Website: apple
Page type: billing-address
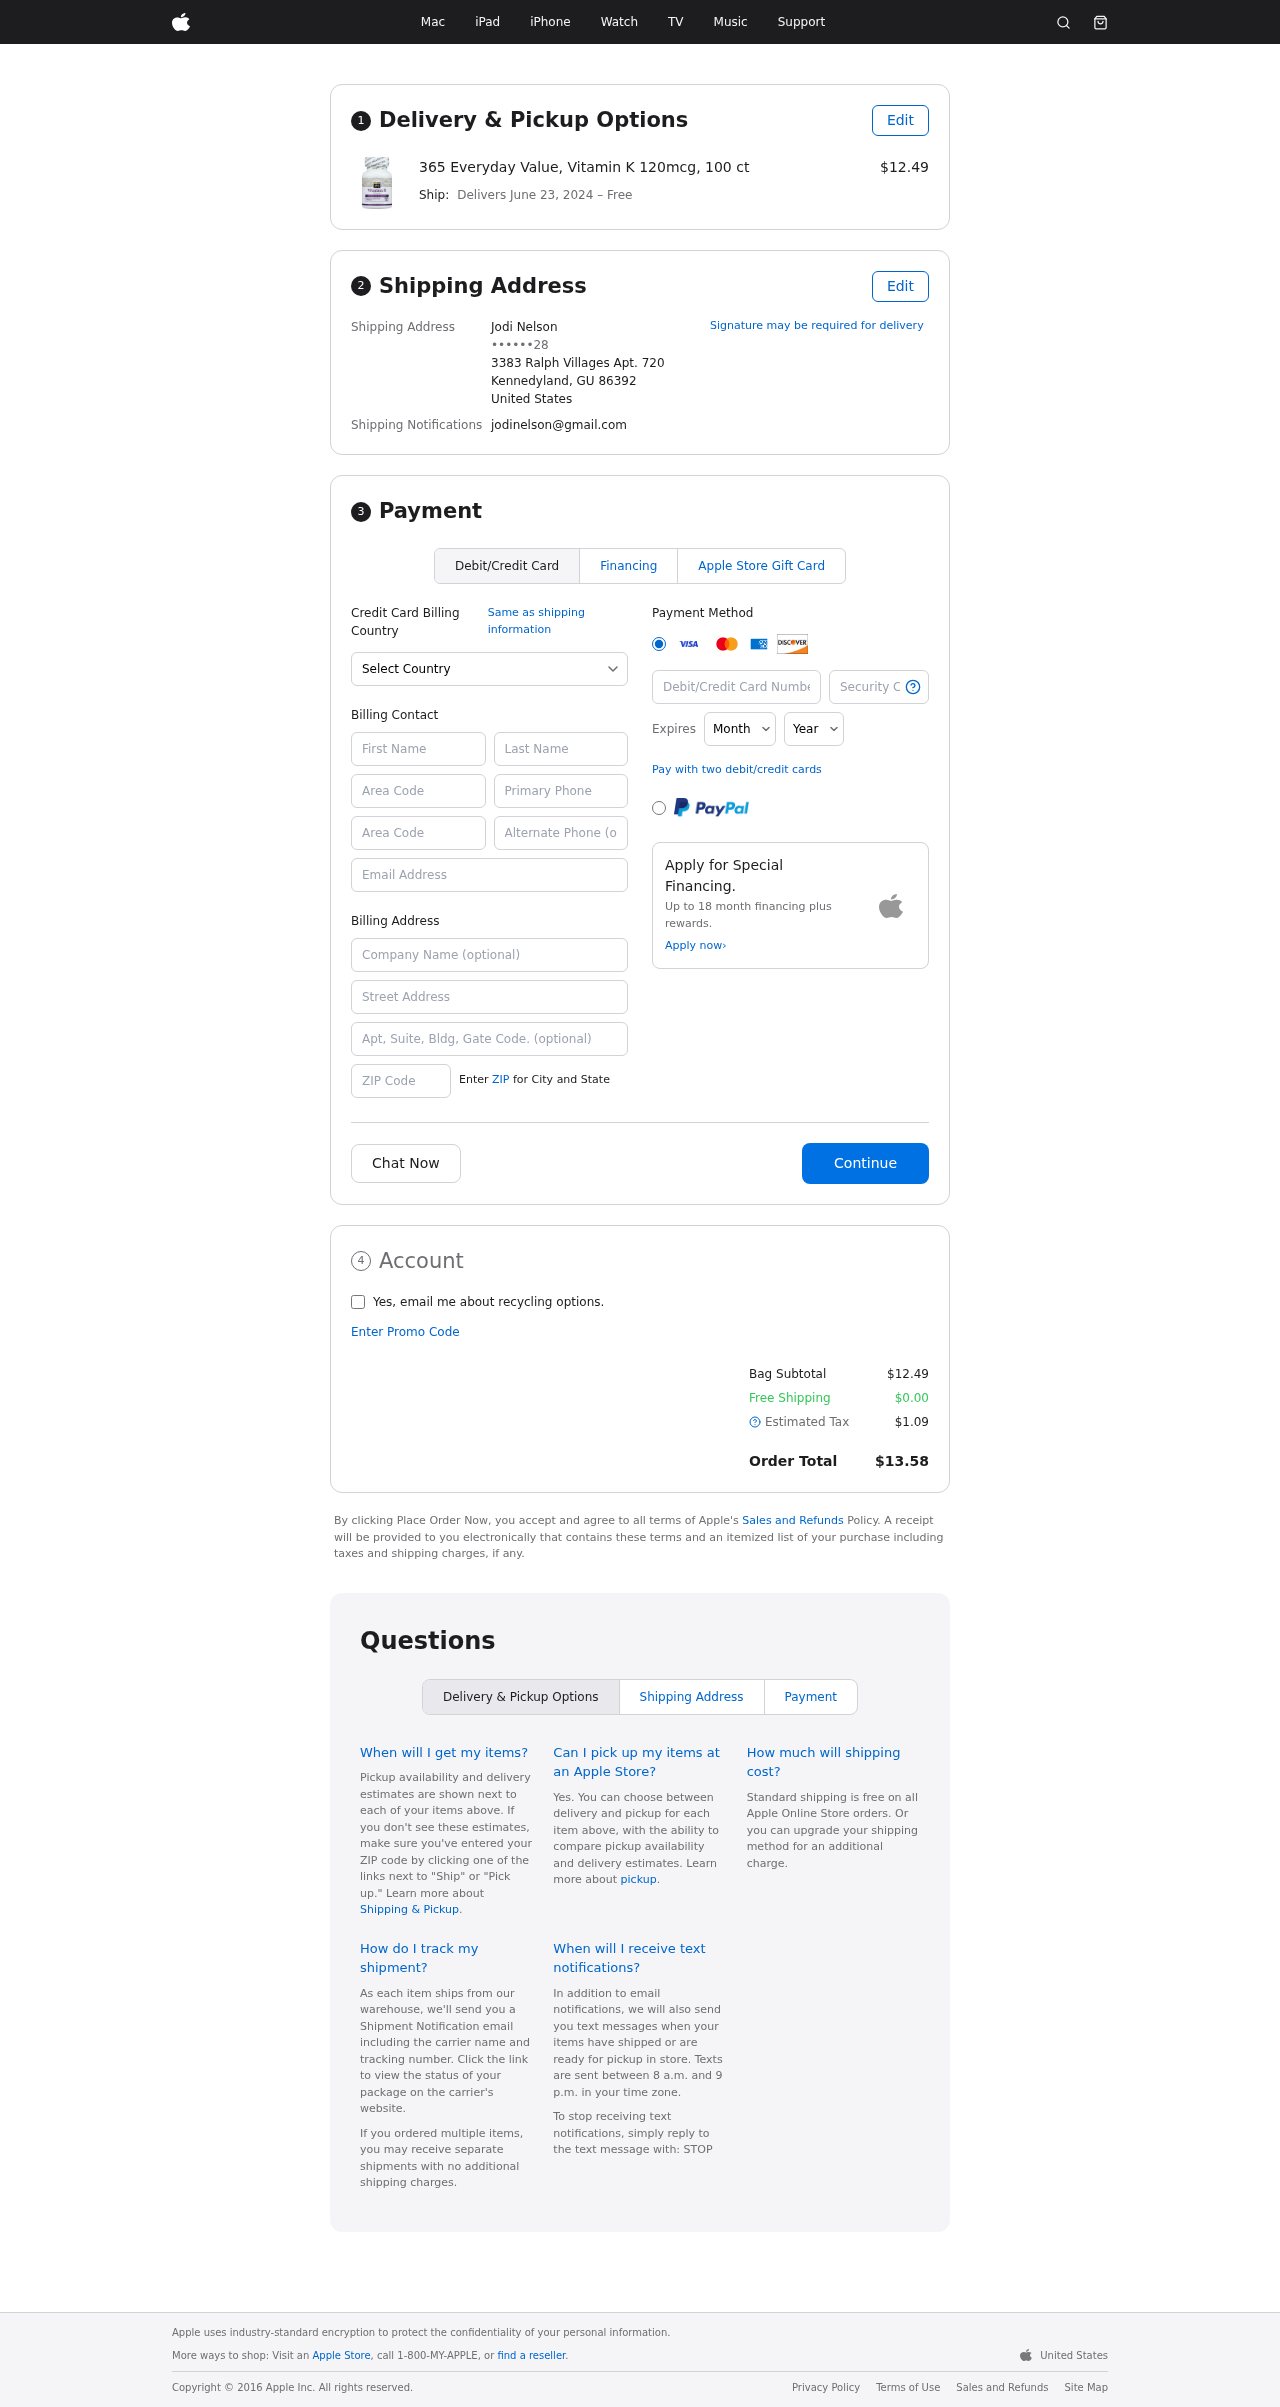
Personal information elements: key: PII_CARD_CVV
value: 507
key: PII_CARD_EXPIRY_MONTH
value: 08
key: PII_CARD_EXPIRY_YEAR
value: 30
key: PII_CARD_NUMBER
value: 6551 6091 8813 5063
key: PII_CITY_STATE_ZIP
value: Kennedyland, GU 86392
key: PII_COUNTRY
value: United States
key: PII_EMAIL
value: jodinelson@gmail.com
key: PII_FULLNAME
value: Jodi Nelson
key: PII_STREET
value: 3383 Ralph Villages Apt. 720
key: PII_PHONE_MASKED
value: ••••••28
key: PII_BILLING_FIRSTNAME
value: Jodi
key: PII_BILLING_LASTNAME
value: Nelson
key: PII_BILLING_PHONE_AREA
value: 212
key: PII_BILLING_PHONE
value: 2128576328
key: PII_BILLING_EMAIL
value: jodinelson@gmail.com
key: PII_BILLING_COMPANY
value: Wilson, Wyatt and Levy
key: PII_BILLING_STREET
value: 3383 Ralph Villages Apt. 720
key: PII_BILLING_POSTCODE
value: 86392
Product elements: key: PRODUCT1_NAME
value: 365 Everyday Value, Vitamin K 120mcg, 100 ct
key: PRODUCT1_PRICE
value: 12.49
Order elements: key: ORDER_DELIVERY_DATE
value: June 23, 2024
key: ORDER_SUBTOTAL
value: $12.49
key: ORDER_SHIPPING_COST
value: $0.00
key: ORDER_TAX
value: $1.09
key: ORDER_TOTAL
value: $13.58